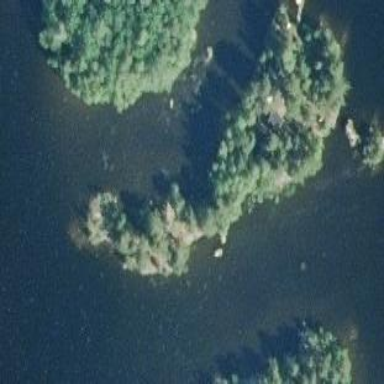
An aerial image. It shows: Island covered with woodland.